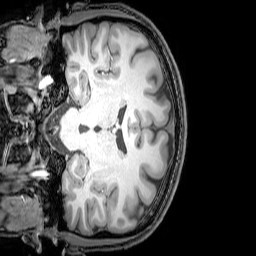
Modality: T1w
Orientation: coronal
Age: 24
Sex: male
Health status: healthy
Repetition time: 0.081 s
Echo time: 0.037 s